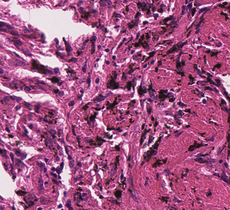
Tumor epithelial tissue: no
Tumor-associated stroma tissue: yes
Normal tissue: no